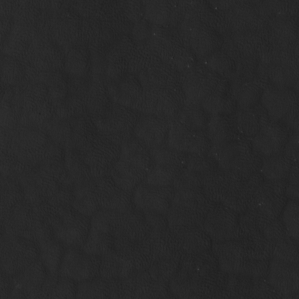
Label: non_frost